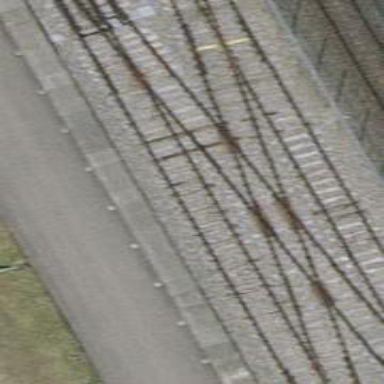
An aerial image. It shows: Single railway track with electrified contact line. It is spur track.